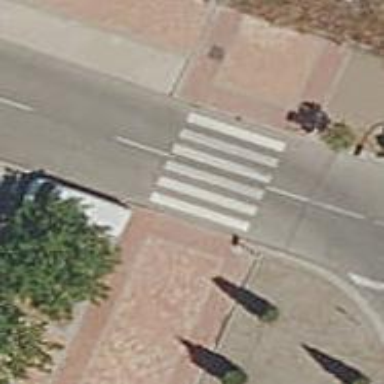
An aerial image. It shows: Uncontrolled road crossing.